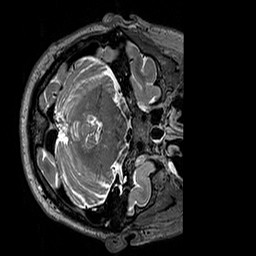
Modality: T2w
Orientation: axial
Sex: male
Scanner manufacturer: siemens
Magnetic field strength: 3 T
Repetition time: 3.2 s
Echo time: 0.409 s